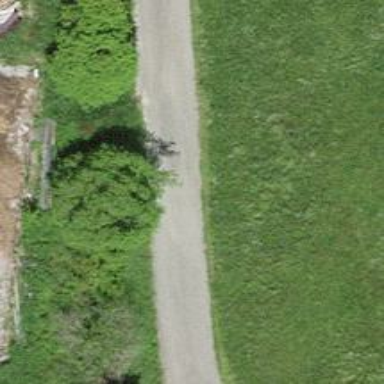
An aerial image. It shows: Paved service road.